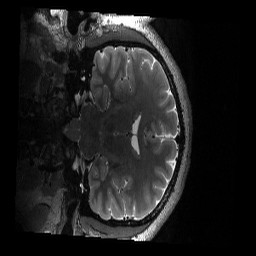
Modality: T2w
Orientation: coronal
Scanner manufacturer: siemens
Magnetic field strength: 3 T
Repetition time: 3.2 s
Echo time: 0.563 s